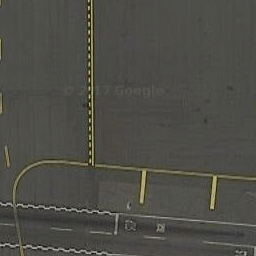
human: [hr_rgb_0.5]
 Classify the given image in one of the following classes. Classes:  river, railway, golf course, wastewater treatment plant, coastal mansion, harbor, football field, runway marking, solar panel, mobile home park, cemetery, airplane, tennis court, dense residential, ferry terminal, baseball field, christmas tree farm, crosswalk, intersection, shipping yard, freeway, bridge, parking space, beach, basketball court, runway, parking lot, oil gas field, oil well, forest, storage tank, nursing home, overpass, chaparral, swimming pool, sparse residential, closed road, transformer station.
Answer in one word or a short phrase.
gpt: runway marking